Field crop: tomato
Growth stage: 1
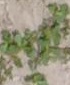
Species: portulaca